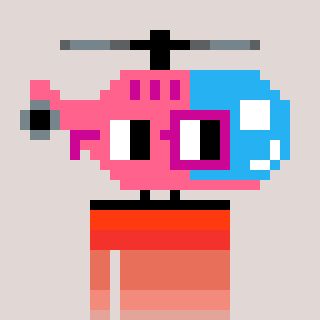
a pixel art character with square pink and red glasses, a helicopter-shaped head and a darkbrown-colored body on a warm background